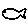
Label: fish